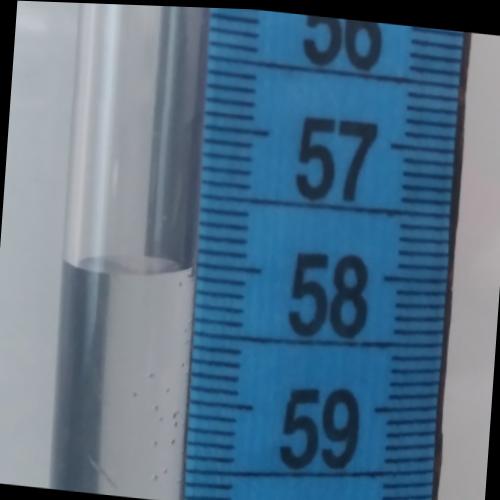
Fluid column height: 58.1 cm